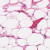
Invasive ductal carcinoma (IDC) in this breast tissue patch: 0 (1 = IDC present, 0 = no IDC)